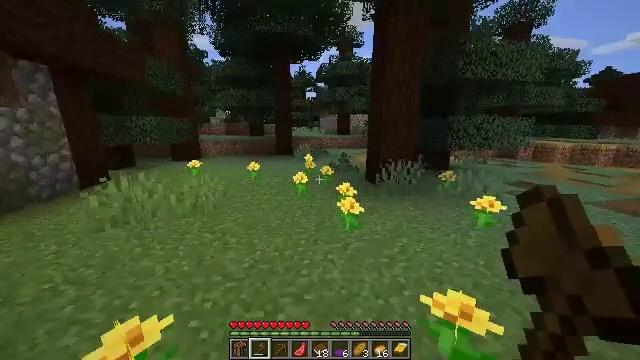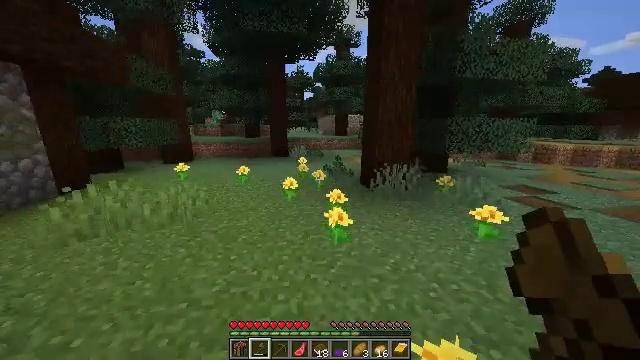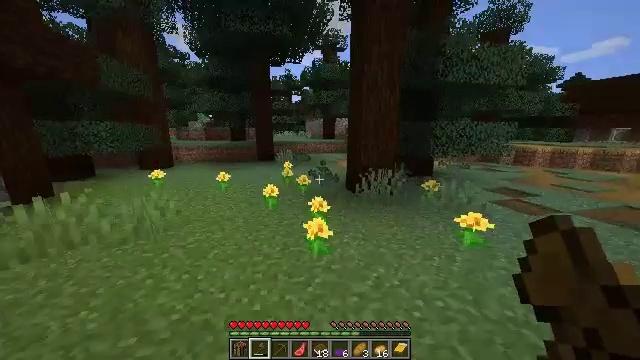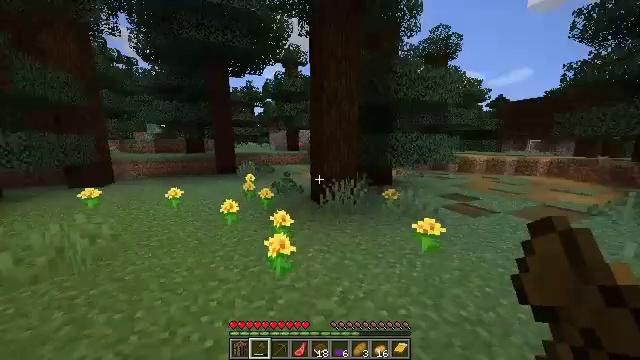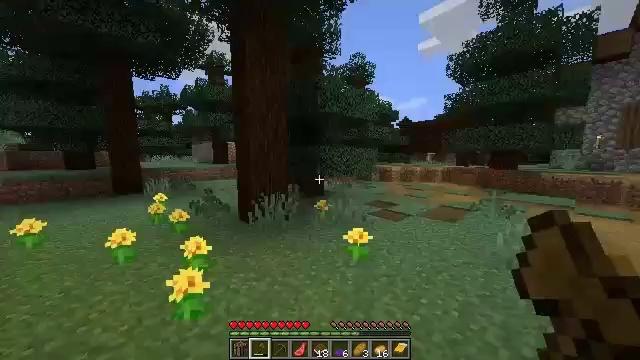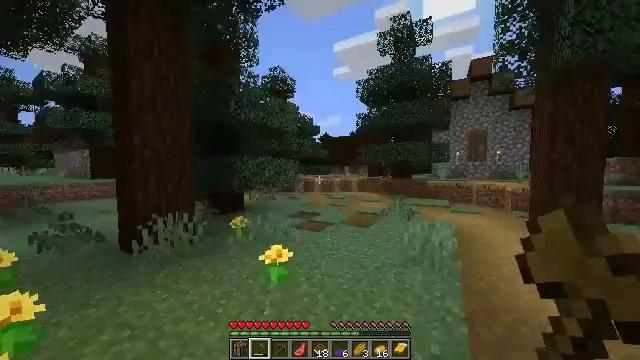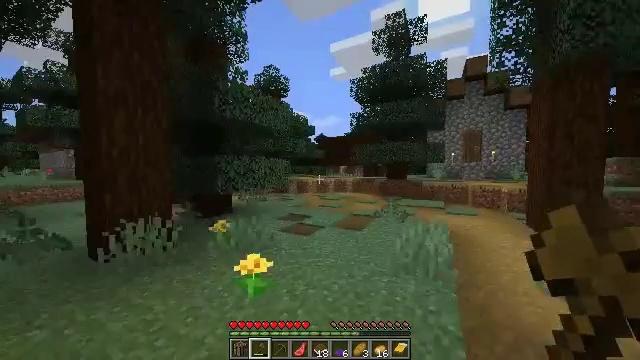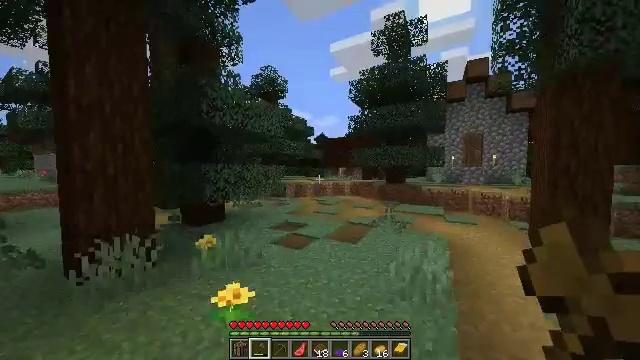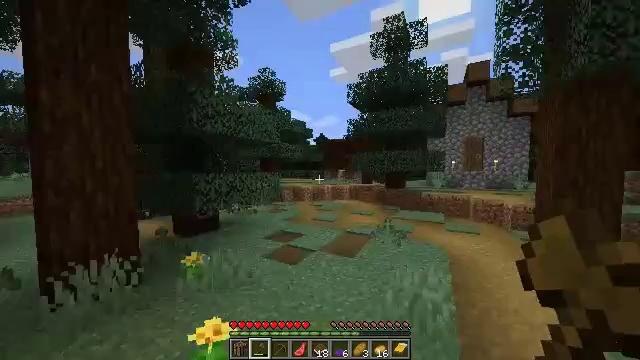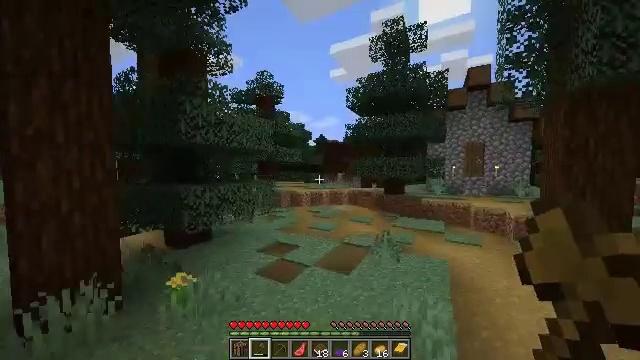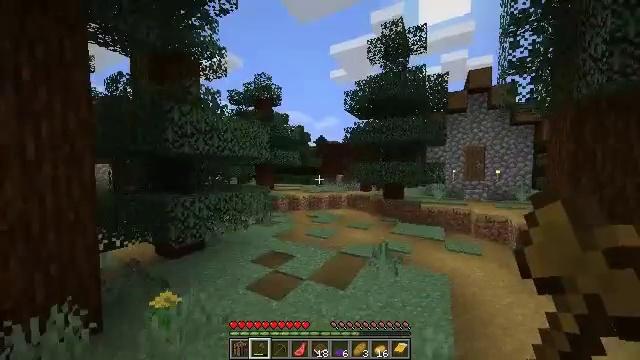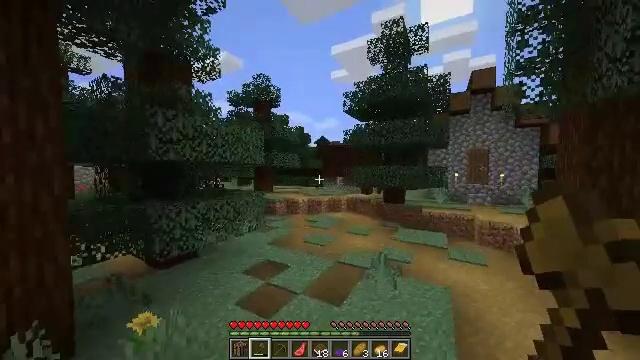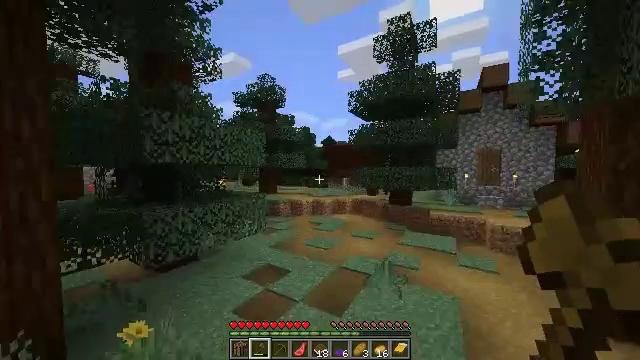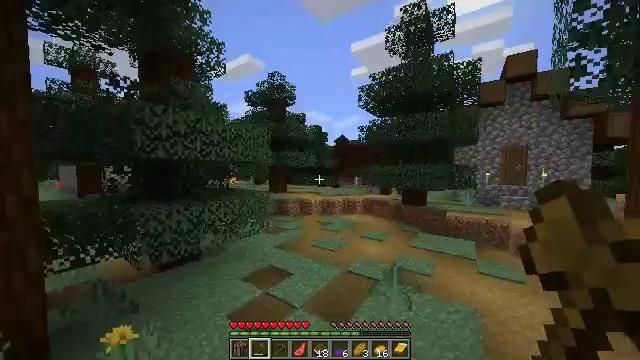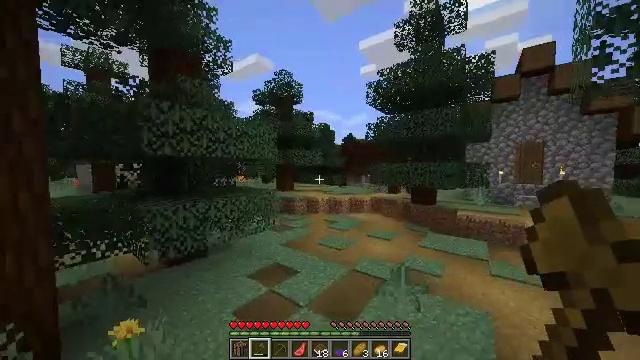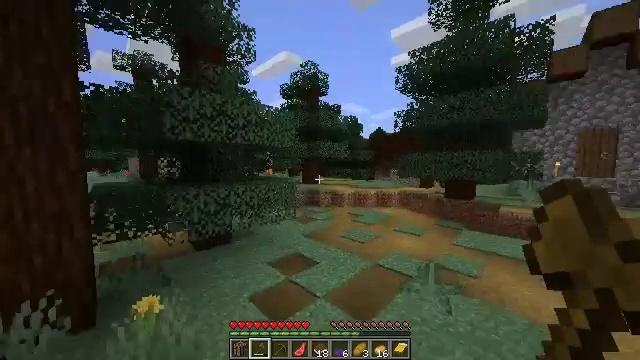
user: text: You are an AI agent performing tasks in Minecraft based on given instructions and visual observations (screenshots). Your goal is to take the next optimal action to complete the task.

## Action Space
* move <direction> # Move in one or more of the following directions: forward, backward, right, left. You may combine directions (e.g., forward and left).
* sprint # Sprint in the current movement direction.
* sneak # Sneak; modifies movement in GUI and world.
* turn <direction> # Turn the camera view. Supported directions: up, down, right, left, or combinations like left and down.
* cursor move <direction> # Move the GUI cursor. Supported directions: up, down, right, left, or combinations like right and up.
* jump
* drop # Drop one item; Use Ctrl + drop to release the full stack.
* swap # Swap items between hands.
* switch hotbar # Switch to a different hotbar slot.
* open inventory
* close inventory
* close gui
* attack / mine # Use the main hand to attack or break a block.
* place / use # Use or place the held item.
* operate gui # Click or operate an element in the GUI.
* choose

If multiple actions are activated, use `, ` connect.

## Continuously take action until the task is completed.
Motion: motion action
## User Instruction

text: Reclaim the smoker from the setup.
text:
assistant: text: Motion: move forward and move right
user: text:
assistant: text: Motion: move forward and move right, turn right
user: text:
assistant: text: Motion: move forward and move right, turn right and up
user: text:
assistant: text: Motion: move forward and move right, turn right and up
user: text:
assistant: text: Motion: move forward and move right, turn right and up
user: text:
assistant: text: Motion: move forward and move right
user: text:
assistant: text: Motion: move forward and move right, jump
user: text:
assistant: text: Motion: move forward and move right, jump
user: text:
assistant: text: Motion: move forward and move right, jump
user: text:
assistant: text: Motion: move forward and move right, jump
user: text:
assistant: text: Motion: move forward and move right, jump
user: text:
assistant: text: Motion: move forward and move right, turn left, jump
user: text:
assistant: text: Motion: move forward, turn left, jump
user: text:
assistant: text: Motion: move forward, turn left, jump
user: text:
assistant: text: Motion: move forward, turn left and down, jump
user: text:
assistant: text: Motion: move forward, turn left and down, jump
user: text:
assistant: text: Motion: move forward, turn left, jump
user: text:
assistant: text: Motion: move forward, turn left, jump
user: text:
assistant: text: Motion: move forward, jump
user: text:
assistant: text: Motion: move forward and move right, jump
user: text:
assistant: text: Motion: move forward and move right, jump
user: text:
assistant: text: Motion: move forward and move right, jump
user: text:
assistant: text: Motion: move forward and move right, jump
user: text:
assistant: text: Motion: move forward and move right, jump
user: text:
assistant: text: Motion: move forward and move right, jump
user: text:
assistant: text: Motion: move forward and move right, jump
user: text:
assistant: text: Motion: move forward, jump
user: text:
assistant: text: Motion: move forward, jump
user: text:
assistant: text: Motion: move forward, turn left, jump
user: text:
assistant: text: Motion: move forward, jump